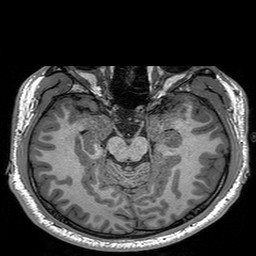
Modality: T1w
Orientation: coronal
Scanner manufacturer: siemens
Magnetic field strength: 3 T
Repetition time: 2.3 s